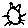
Label: cat